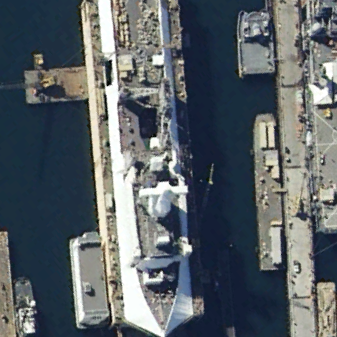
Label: combat